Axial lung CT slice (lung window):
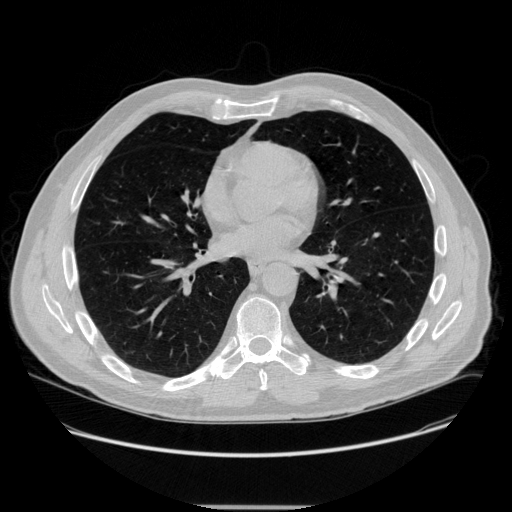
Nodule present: no